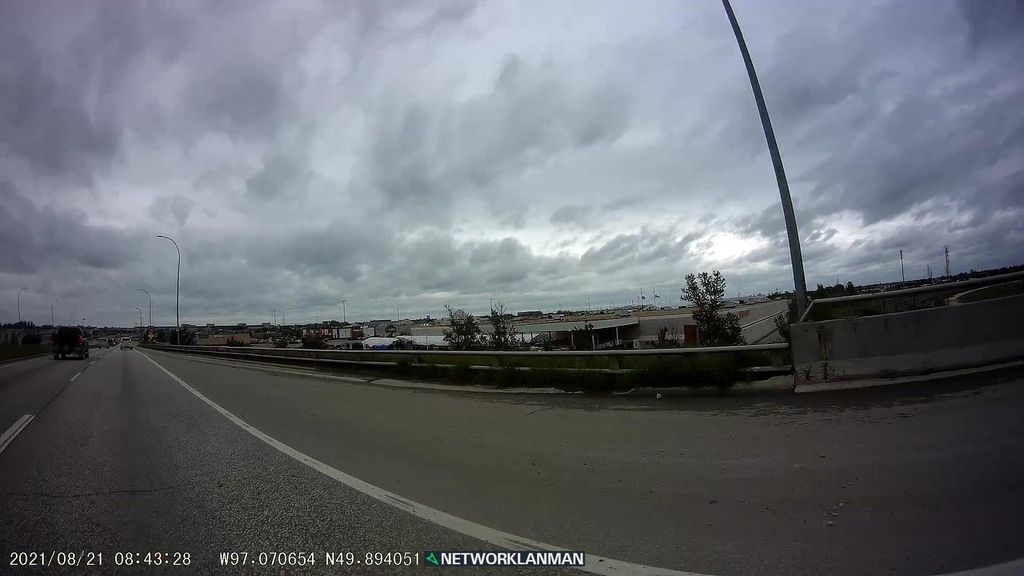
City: winnipeg